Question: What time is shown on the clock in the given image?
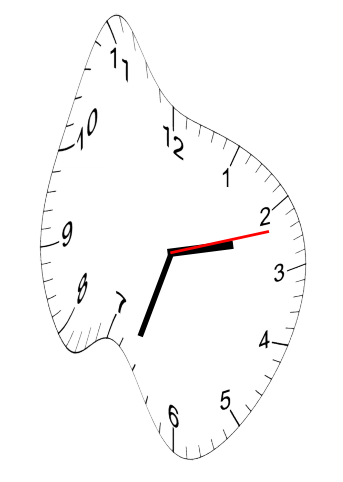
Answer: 02:33:12